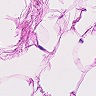
Metastatic tissue present: no